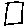
Label: square